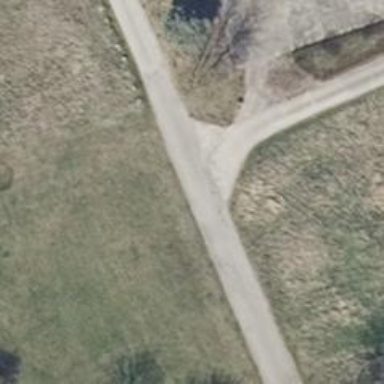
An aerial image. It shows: Residential road.